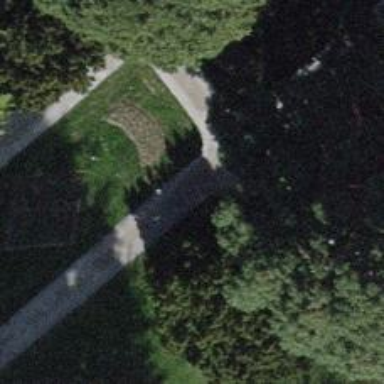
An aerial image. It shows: Compacted path road.